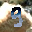
Label: 9